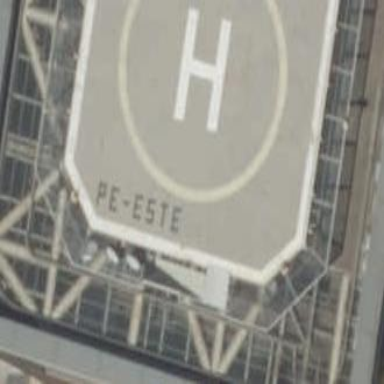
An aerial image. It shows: Image of helipad at airport.